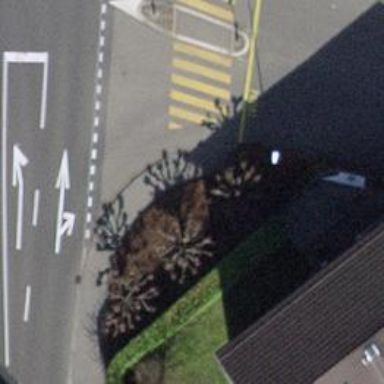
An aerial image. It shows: Kerb serving as barrier.